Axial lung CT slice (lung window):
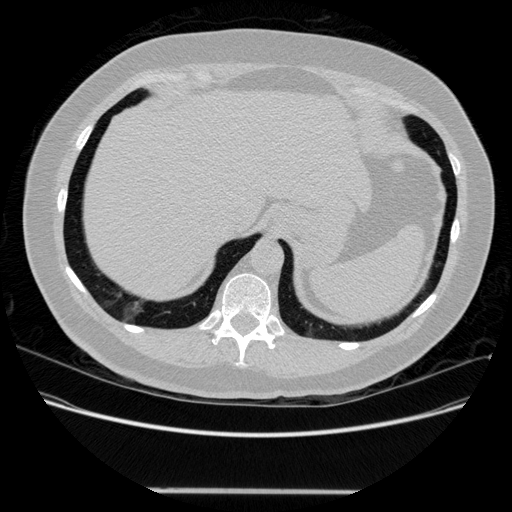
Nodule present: no